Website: lowes
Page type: stored-credit-cards
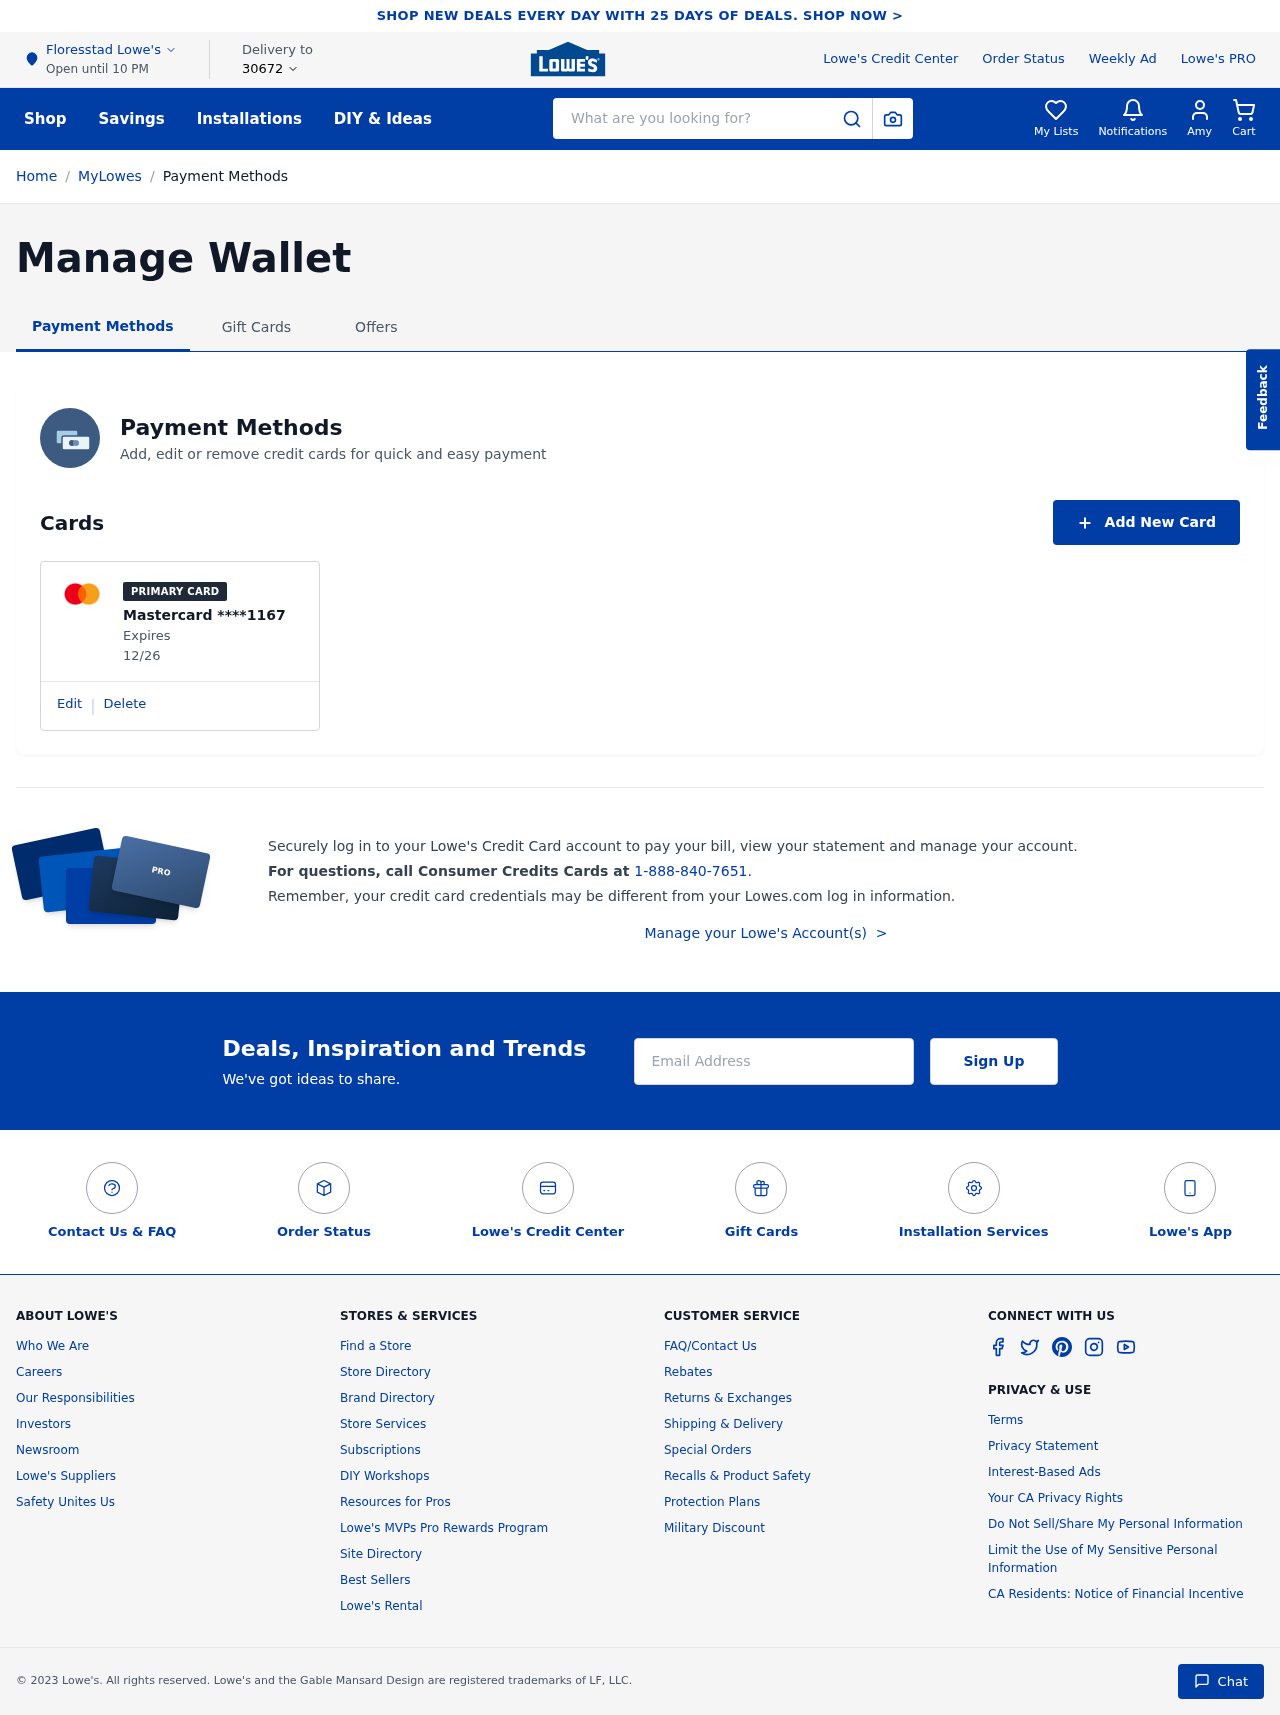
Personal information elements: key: PII_CARD_EXPIRY
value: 12/26
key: PII_CARD_LAST4
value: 1167
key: PII_CARD_TYPE
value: Mastercard
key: PII_CITY
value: Floresstad
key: PII_EMAIL
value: amyoneal@hotmail.com
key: PII_FIRSTNAME
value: Amy
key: PII_POSTCODE
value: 30672
Search elements: key: HEADER_SEARCH
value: What are you looking for?